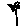
Label: flower